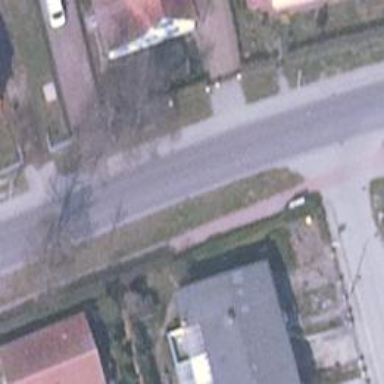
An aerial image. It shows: Driveway.